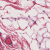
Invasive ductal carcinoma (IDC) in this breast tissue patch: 0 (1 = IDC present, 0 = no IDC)